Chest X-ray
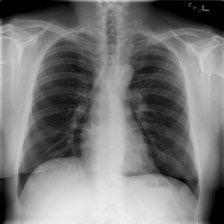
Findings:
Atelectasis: positive
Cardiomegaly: negative
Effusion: negative
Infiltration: negative
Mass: negative
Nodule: negative
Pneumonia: negative
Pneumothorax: negative
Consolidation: negative
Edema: negative
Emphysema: negative
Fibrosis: negative
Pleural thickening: negative
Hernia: negative